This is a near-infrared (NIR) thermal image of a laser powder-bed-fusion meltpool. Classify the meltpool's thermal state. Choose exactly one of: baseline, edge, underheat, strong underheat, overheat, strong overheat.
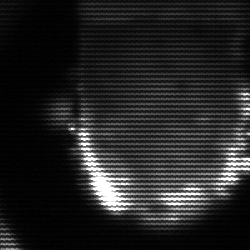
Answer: baseline